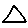
Label: triangle